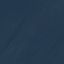
Label: SeaLake